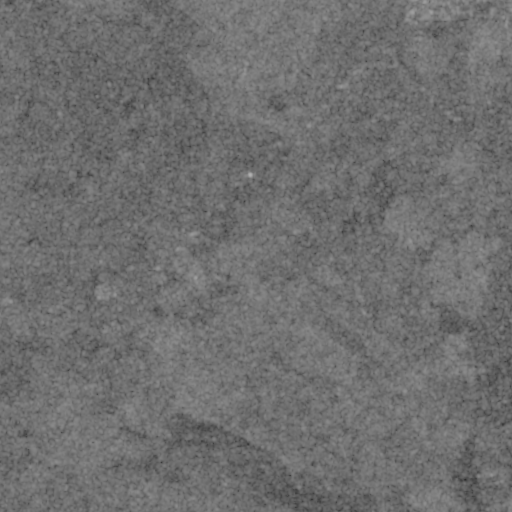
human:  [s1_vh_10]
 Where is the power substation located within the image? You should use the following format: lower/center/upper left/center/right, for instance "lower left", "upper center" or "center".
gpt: The power substation is located in the upper right of the image.
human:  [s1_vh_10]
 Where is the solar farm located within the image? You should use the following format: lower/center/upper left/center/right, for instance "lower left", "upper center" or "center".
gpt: The solar farm is located in the lower of the image.
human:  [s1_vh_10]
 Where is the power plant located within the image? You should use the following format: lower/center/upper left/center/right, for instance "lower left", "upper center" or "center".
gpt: There is no power plant in the image.

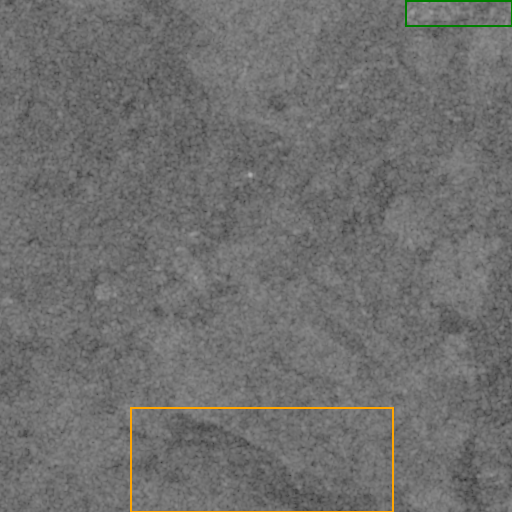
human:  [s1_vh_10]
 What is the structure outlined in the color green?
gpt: The structure outlined in green is a power substation.
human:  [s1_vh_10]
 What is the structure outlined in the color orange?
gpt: The structure outlined in orange is a solar farm.
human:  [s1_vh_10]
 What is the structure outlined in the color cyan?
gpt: There is no cyan outline.